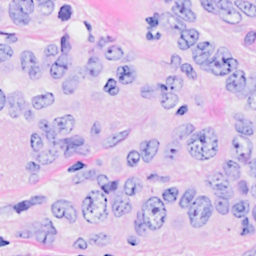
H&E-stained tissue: Breast